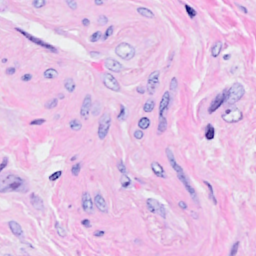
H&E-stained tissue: Breast